Interaction volume radius: 5 \u00c5
Interaction volume height: 35 \u00c5
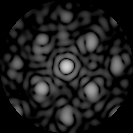
Disorder parameter: 0.3731